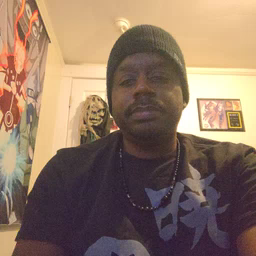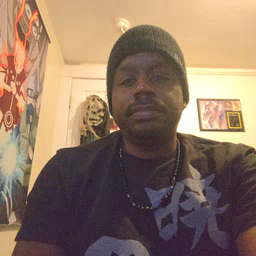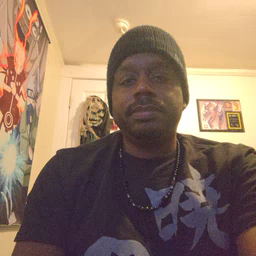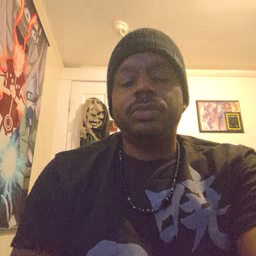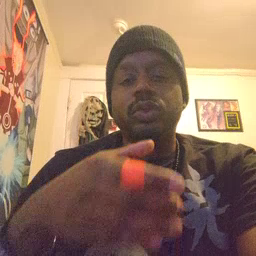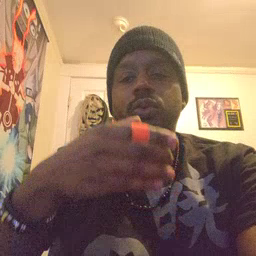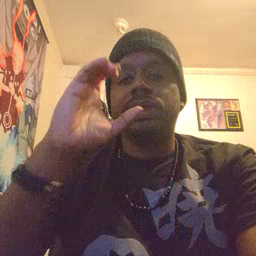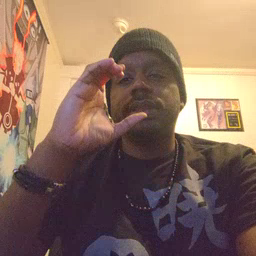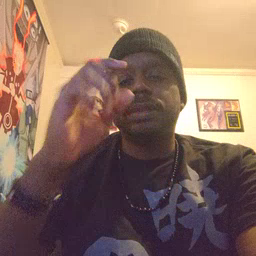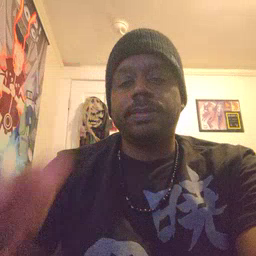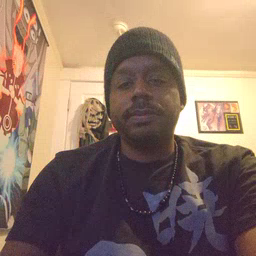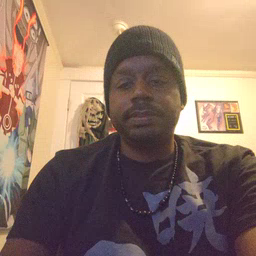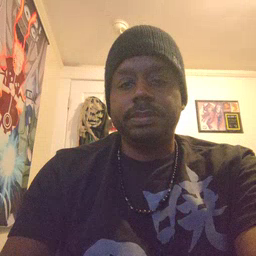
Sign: drink